Question: I want to implement a row for a listview with two click zones with some special requirements:
What I want to implement is something like:

With the following click config:
- - - - '?attr/selectableItemBackground'
I have tried several configs but I do not get all the points:
Add a clicklistener over the blue container and another over the red container, works nice but the full row selected effect when clicking the blue zone is missing.
Add a clickListener over the full row and another clicklistener over the red container, also works but the clicks over the yellow zone are not ignored.
How can I accomplish that?
Note: Also tried to use the Config B with an empty click listener over the yellow container. But sounds weird to add a clickListener to ignore it, and my real view is more complex than that and I should add a lot of empty clicklisteners. The ideal behavior should be the blue container to propagate its click status to the rowView
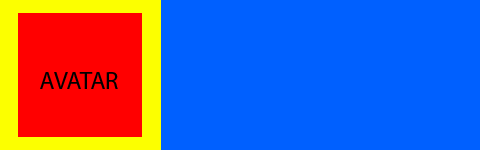
Answer: You can go with either or just with minor addition
:
> Call listview method 'void setItemsCanFocus(false)' so when you click on Blue part, whole row will get focus
:
> Override 'isEnabled()' method in your custom or base adapter and return 'false' for the Yellow part. This will block click events to Yellow part
I hope your error will fix.
Thanks